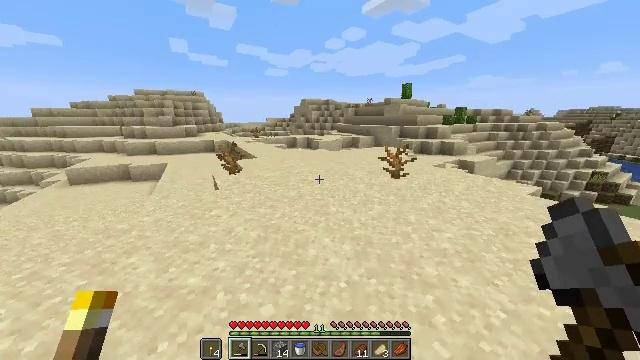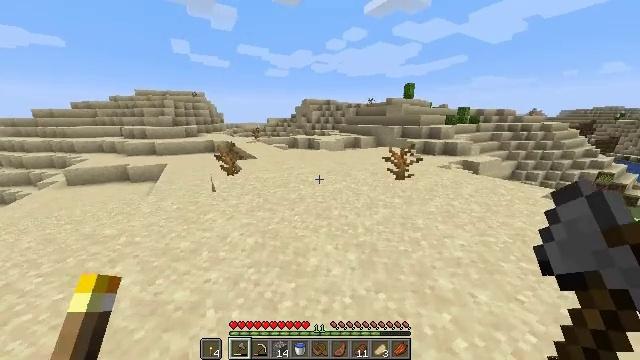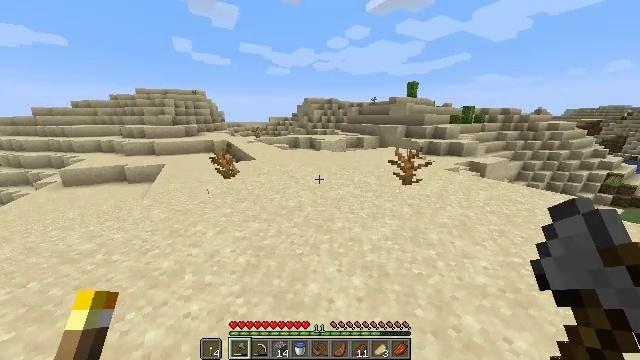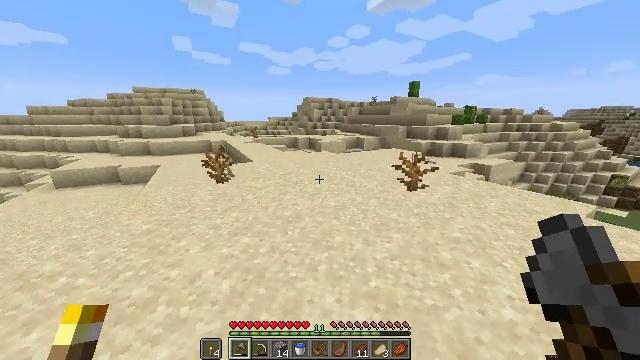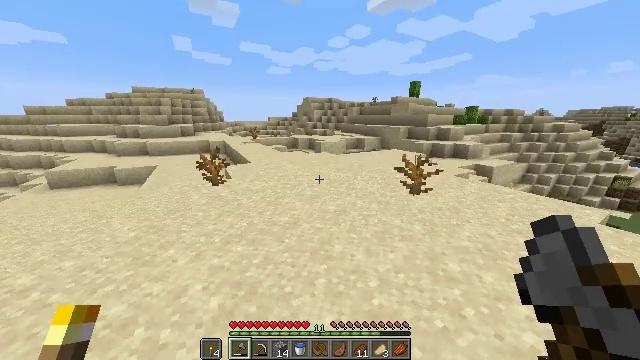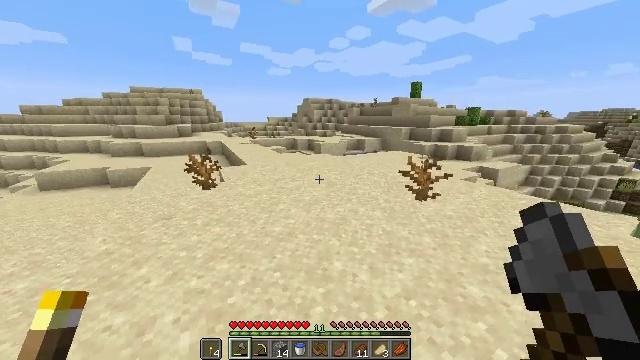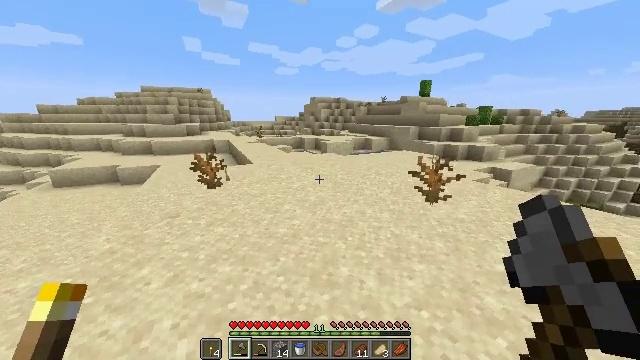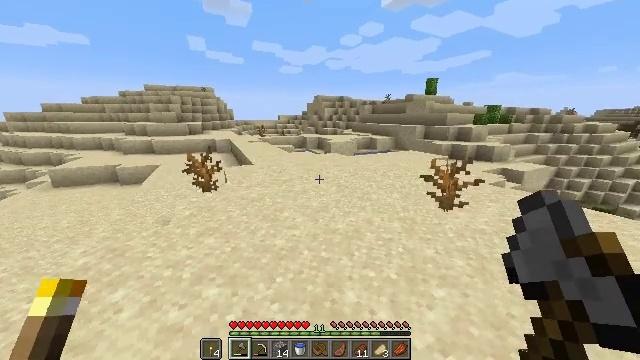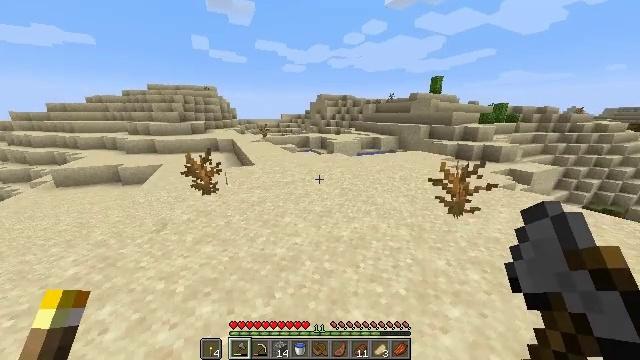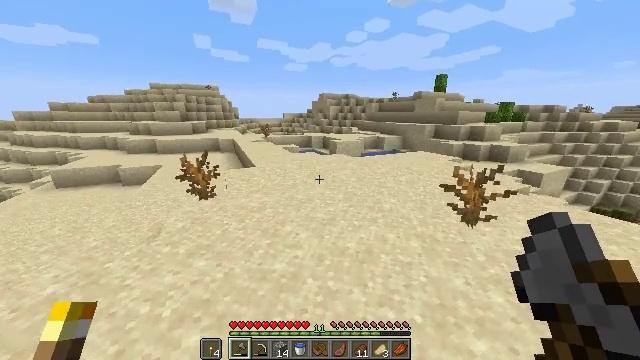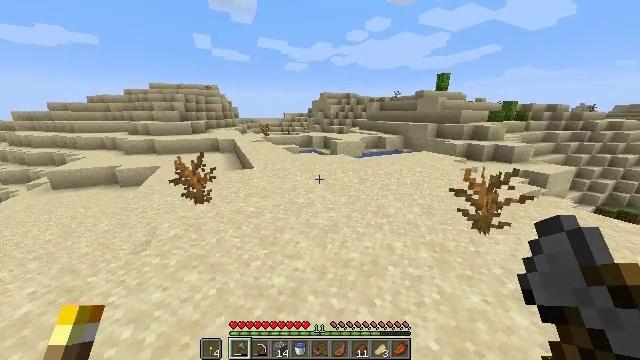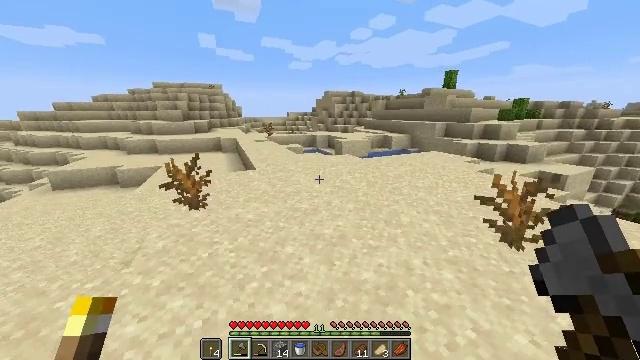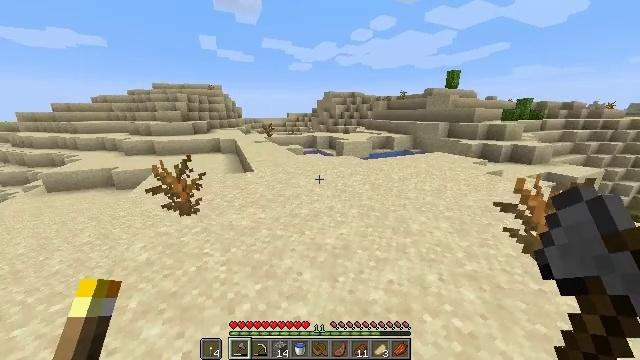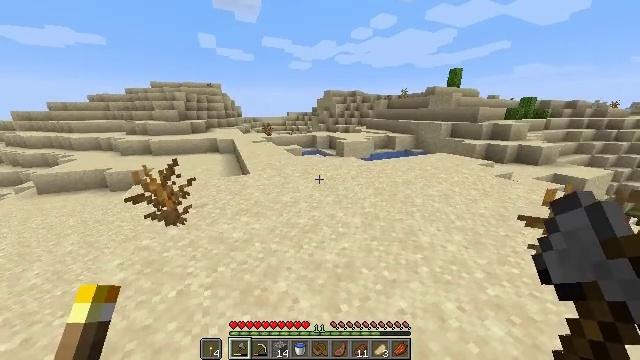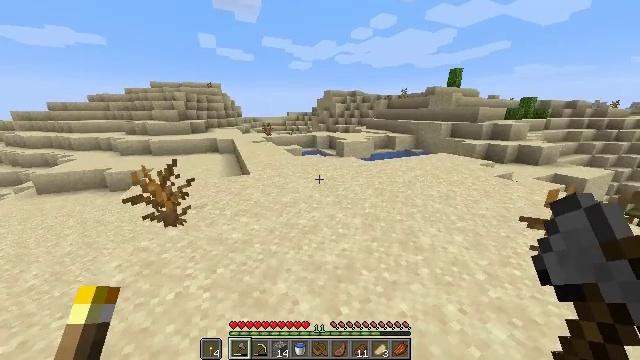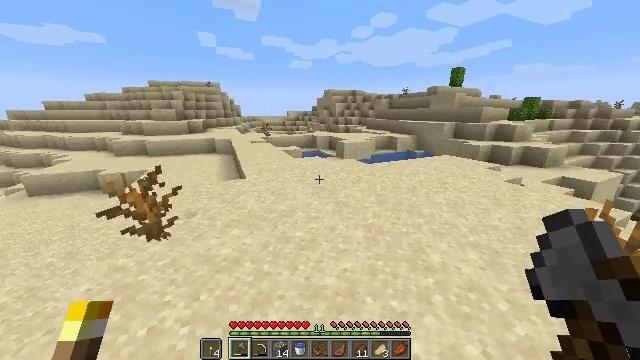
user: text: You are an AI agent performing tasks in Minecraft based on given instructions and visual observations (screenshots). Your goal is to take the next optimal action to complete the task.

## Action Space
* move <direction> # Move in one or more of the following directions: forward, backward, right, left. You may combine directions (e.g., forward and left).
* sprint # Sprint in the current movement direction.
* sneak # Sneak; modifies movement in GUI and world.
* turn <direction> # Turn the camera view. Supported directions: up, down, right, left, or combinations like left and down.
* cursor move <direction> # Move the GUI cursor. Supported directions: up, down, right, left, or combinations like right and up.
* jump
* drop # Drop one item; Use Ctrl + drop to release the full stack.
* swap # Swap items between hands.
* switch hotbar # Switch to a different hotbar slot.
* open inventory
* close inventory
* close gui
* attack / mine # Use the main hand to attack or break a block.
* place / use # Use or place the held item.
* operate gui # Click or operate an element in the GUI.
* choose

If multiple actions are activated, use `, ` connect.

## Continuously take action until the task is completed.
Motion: motion action
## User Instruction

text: Left click to mine the dead bush.
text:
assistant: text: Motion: move forward, sprint
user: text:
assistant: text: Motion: move forward, sprint
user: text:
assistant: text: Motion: move forward, sprint
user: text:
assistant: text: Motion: move forward, sprint
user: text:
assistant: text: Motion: move forward, sprint
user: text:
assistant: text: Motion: move forward, sprint, turn left
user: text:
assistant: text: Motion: move forward, sprint
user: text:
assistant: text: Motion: move forward, sprint
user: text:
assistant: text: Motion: move forward, sprint
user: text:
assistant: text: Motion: move forward, sprint
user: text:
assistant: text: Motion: move forward, sprint, turn left
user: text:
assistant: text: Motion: move forward, sprint
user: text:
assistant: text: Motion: move forward, sprint
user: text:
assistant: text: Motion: move forward, sprint
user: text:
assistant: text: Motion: move forward, sprint
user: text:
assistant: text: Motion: move forward, sprint
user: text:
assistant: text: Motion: move forward, sprint
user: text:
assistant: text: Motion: move forward, sprint
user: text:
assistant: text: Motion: move forward, sprint
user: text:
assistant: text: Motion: move forward, sprint, turn left
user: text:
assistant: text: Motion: move forward, sprint, turn left
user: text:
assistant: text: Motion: move forward, sprint, turn left
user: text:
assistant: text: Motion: move forward, sprint, turn left
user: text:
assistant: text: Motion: move forward, sprint, turn left
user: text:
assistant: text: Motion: move forward, sprint, turn left
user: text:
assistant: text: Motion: move forward, sprint
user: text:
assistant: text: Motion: move forward, sprint
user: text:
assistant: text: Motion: move forward, sprint
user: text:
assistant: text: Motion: move forward, sprint
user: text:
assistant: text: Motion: move forward, sprint